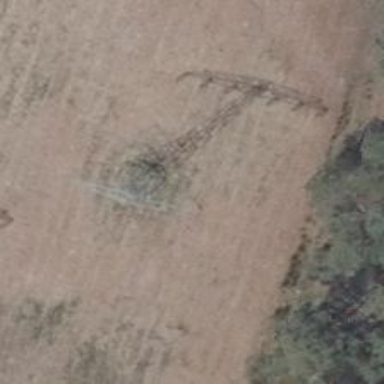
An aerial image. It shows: Power tower.